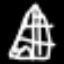
Label: The Eiffel Tower